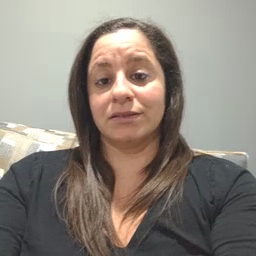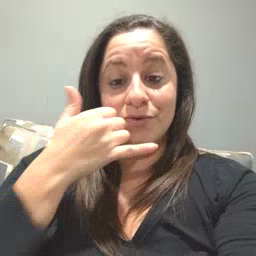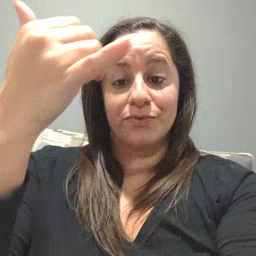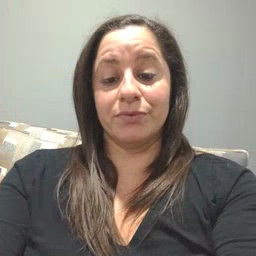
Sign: callonphone